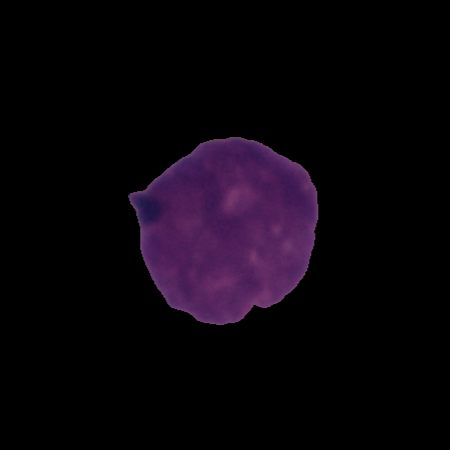
Label: cancer